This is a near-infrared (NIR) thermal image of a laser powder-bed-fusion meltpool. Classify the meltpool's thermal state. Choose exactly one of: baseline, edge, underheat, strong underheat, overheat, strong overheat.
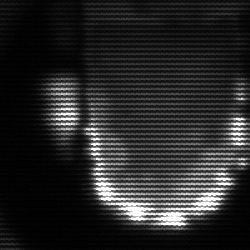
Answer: baseline